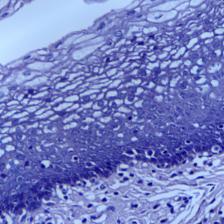
Diagnosis: Normal